Field crop: tomato
Growth stage: 1
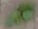
Species: solanum